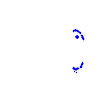
Particle: proton